Current action and preconditions to check: trajectory_clear

Your task: For each precondition in the list above, predict whether it will hold at this action.

Consider the current scene as observed from the mobile robot's camera, and analyze the predicted future states of all dynamic agents (e.g., people, animals, vehicles, or any moving entities) within the NEXT SECOND.

IMPORTANT: Only answer "very likely" if you are absolutely certain—based on strong, clear evidence—that a dynamic agent will violate the precondition in the predicted future state. Do NOT answer "very likely" for unlikely, ambiguous, or low-probability risks.

Ask yourself for each precondition: Is there a high probability, with clear and convincing evidence, that the predicted future states of any dynamic agent will interfere with the predicted future state of the currently executing action within the NEXT SECOND, causing that precondition to fail?

Assess the risk level based on these predictions. Use "likely" or "very likely" if motions create a clear risk of interference.

Use "neutral" or "improbable" if agents are nearby but their predicted paths are clearly diverging or non-conflicting.

Failure Risk Categories: "very improbable", "improbable", "neutral", "likely", "very likely"

Answer Format: Output ONLY the probability_of_failure value from these categories: "very improbable", "improbable", "neutral", "likely", "very likely"

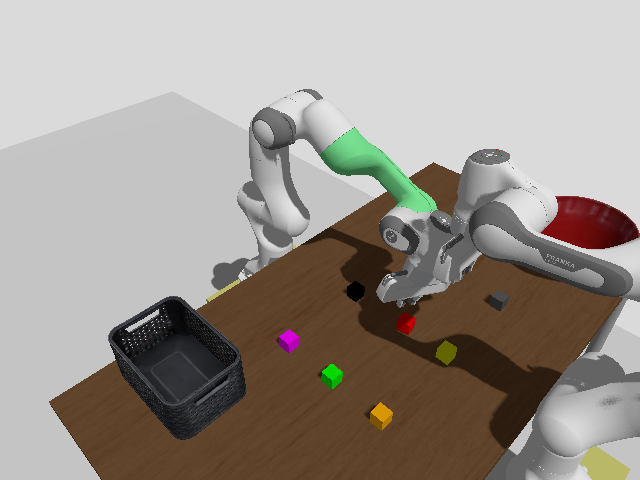

Answer: improbable